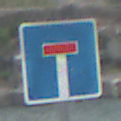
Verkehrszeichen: Sackgasse
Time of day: MorningAfternoon
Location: Outdoor (Nature)
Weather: PartlyCloudy
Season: NotSpecified
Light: Natural